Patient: sex M, age 69
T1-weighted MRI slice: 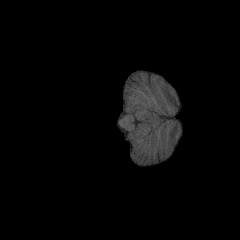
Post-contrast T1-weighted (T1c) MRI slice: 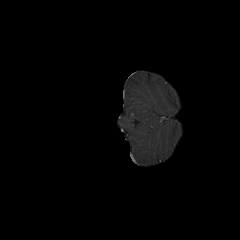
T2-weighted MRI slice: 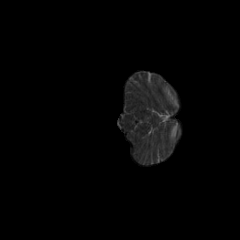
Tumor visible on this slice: no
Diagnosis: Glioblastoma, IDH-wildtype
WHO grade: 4